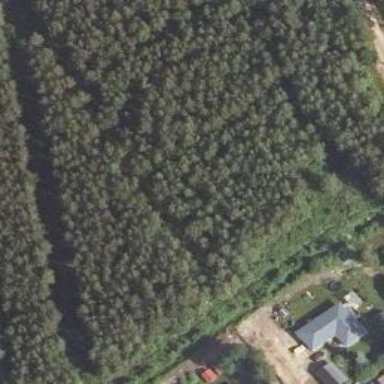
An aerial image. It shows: Beautiful woodland area.